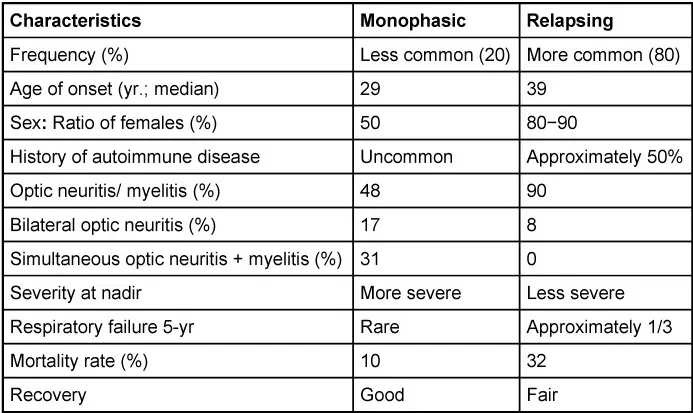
Characteristics of monophasic and relapsing neuromyelitis optica.
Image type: chart (chart)